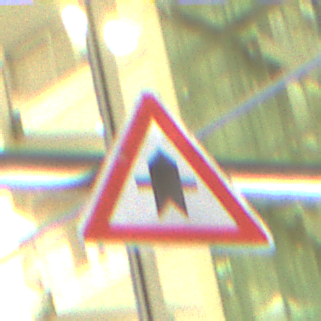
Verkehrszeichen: Vorfahrt
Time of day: Night
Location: Outdoor (Urban)
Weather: PartlyCloudy
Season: NotSpecified
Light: Artificial